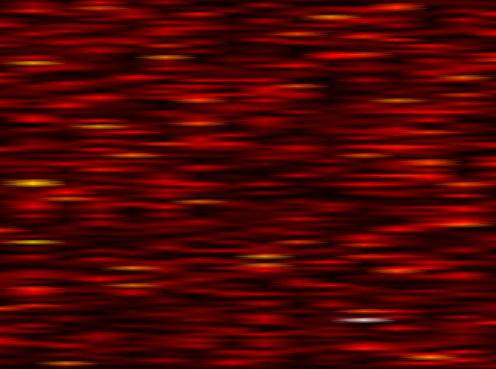
Label: FBMC